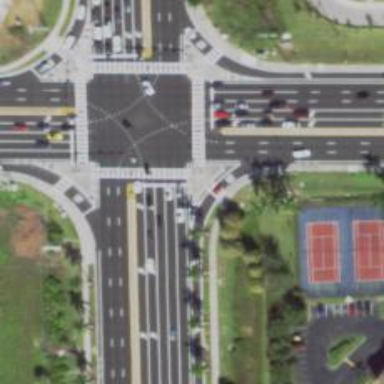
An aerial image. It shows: Footway that serves as traffic island.